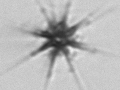
Label: Acantharia